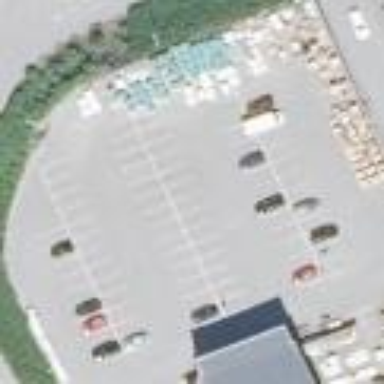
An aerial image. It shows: Parking area.